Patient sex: M
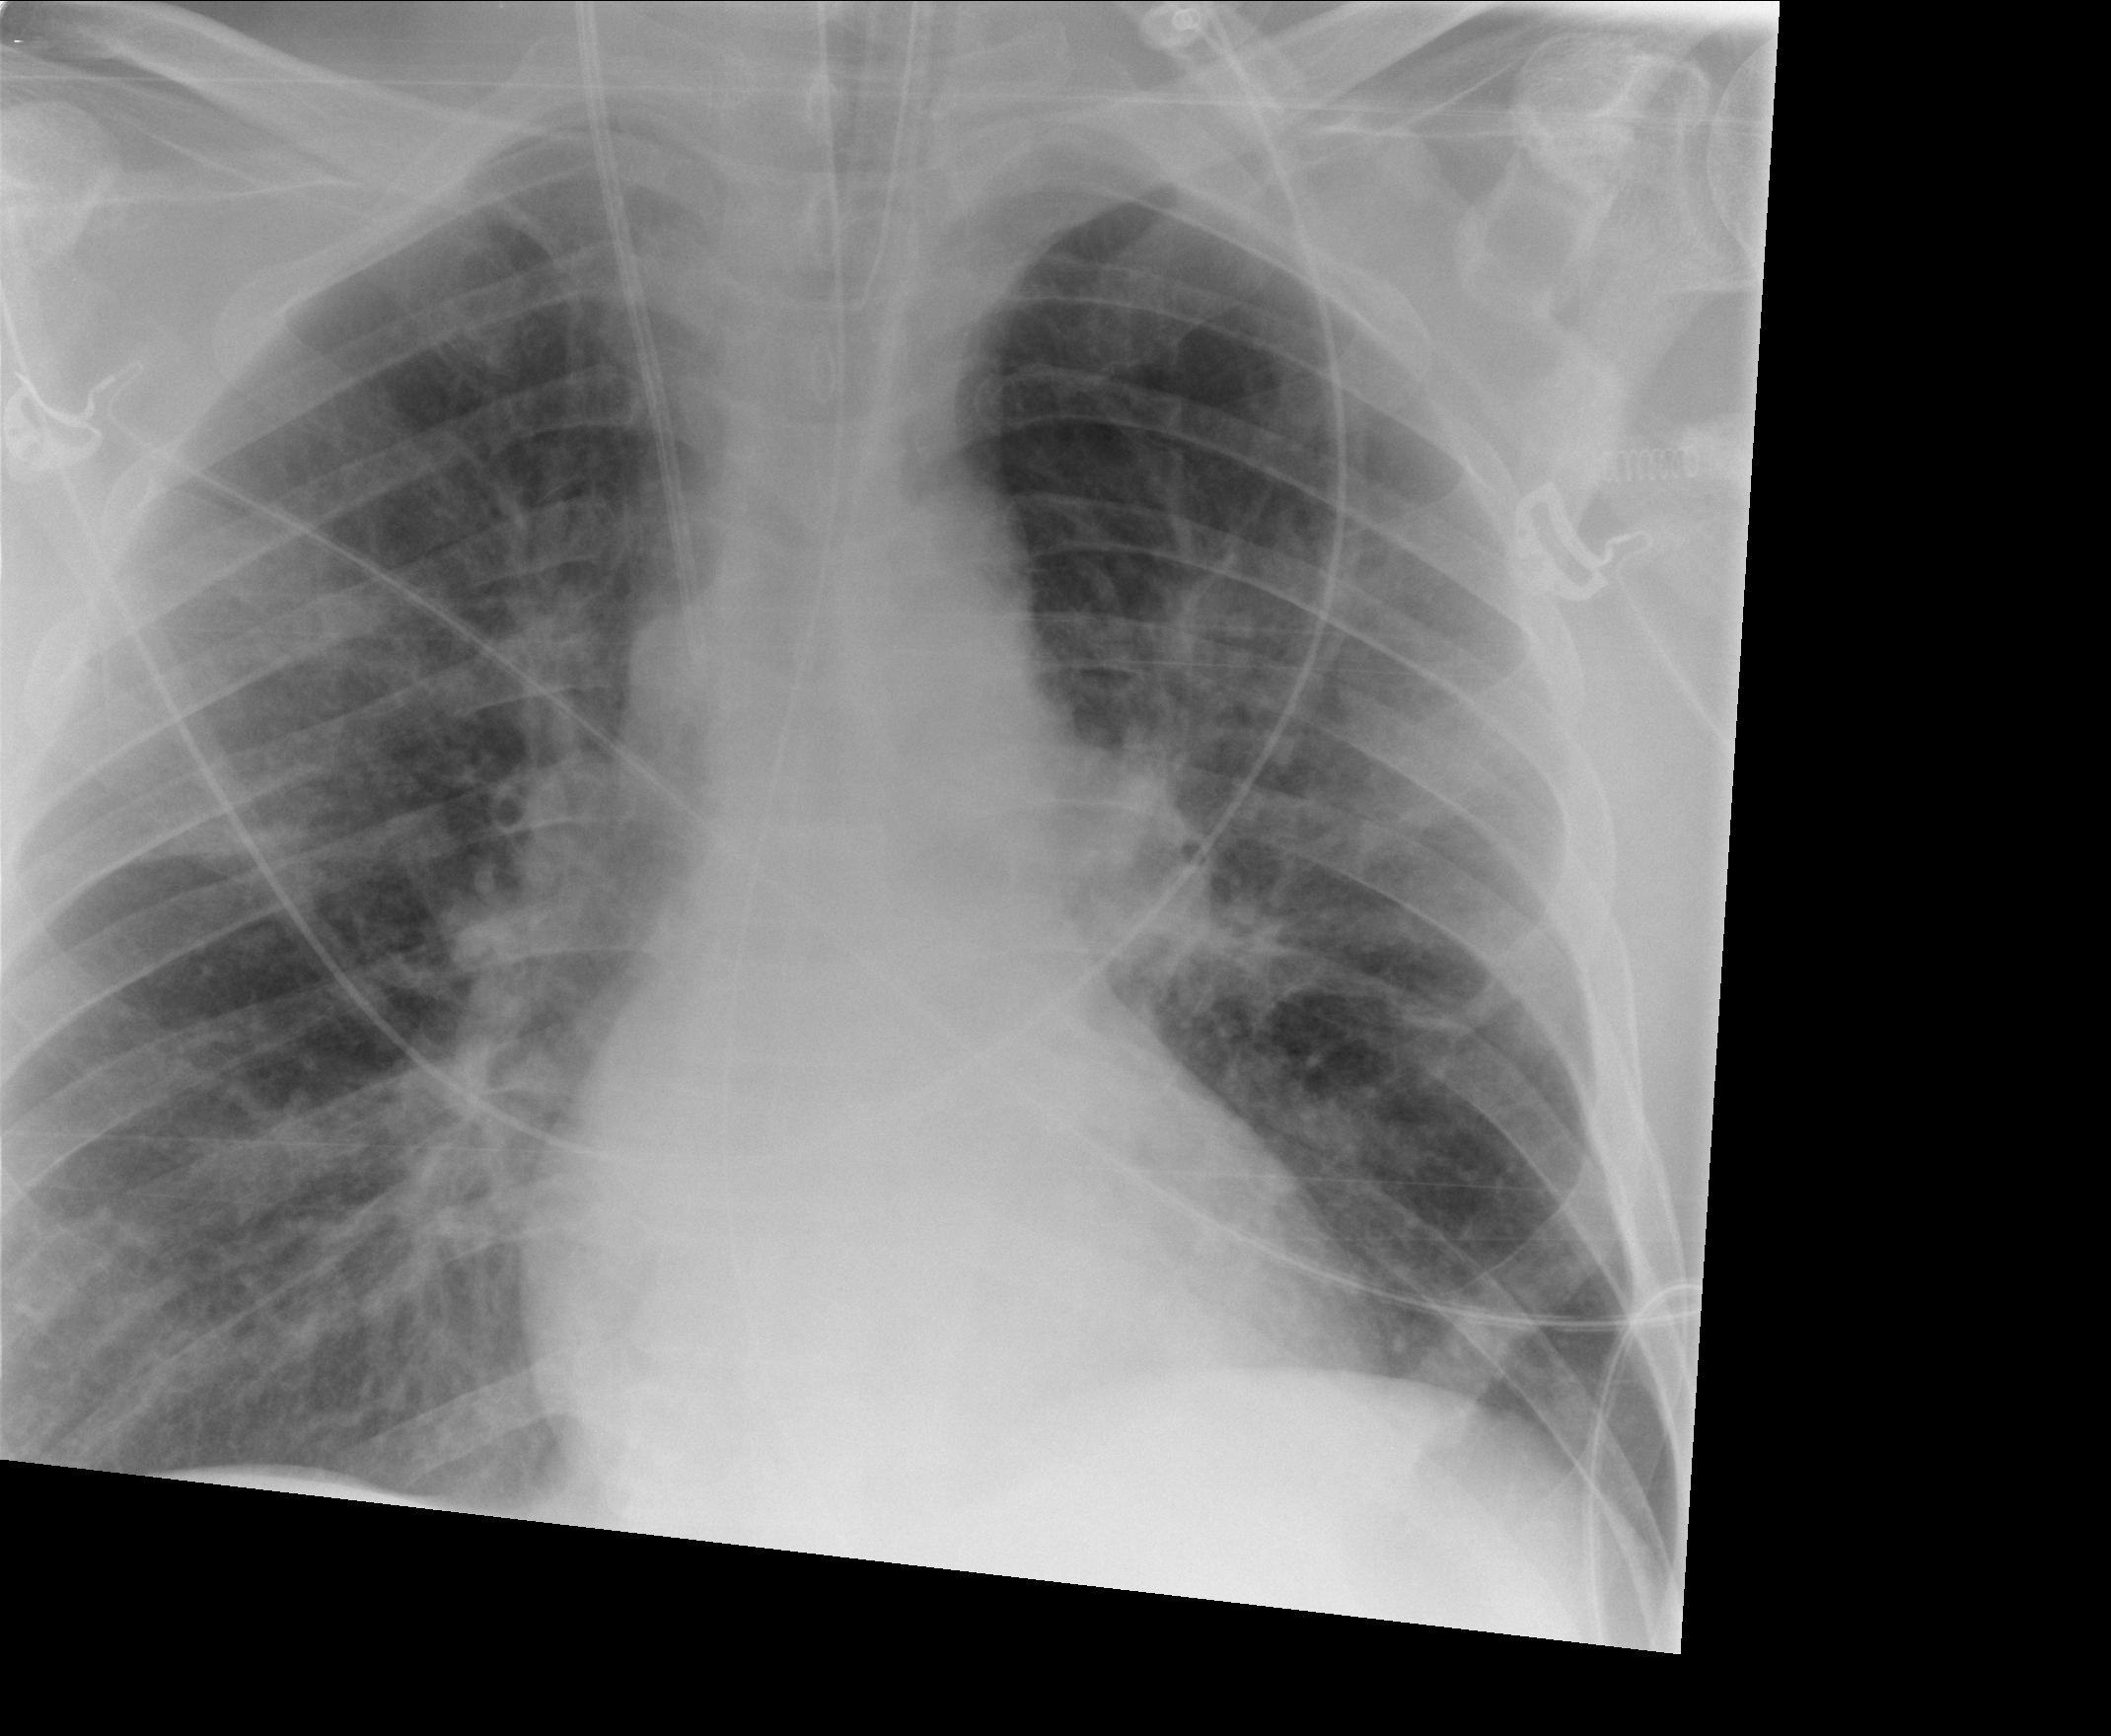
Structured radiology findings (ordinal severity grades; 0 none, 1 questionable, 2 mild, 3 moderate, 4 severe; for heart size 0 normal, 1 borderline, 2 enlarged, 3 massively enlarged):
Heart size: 0
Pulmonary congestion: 1
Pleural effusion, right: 0
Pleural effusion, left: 0
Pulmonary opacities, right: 1
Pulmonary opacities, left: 1
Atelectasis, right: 1
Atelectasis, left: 1